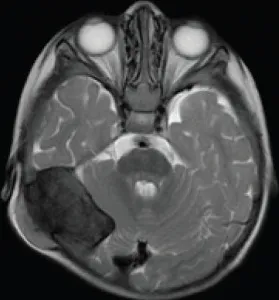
Imaging exams highlighting the injury of the patient. (A): Axial contrast-enhanced CT scan showing neoplastic lesion with an epicentre on the skullcap of the right temporo-occipital transition with intracranial and extracranial expansion.
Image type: radiology (mri)